Question: I am creating an GUI application in java that uses input from the user and dynamically sets up textfield in my jFrame with default names like jTextField1,jTextField2 etc
My projects demo is as follows:-

> 1) It accepts number of rows and columns from combo box.2)It should set the number of columns and rows as per the selection of
user. (ie it should dynamically create Jtextfield objects on the
JFrame)
Can i dynamically setup these commands inside a looping statement and create the number of textfields i need :-
'''
private void initComponents() {
jTextField1 = new javax.swing.JTextField();
jTextField2 = new javax.swing.JTextField();
}
private javax.swing.JTextField jTextField1;
private javax.swing.JTextField jTextField2;
'''
Or is there any other methods to do the same.
Is this Possible in any other languages like javascript or html.
Any help is appreciated !
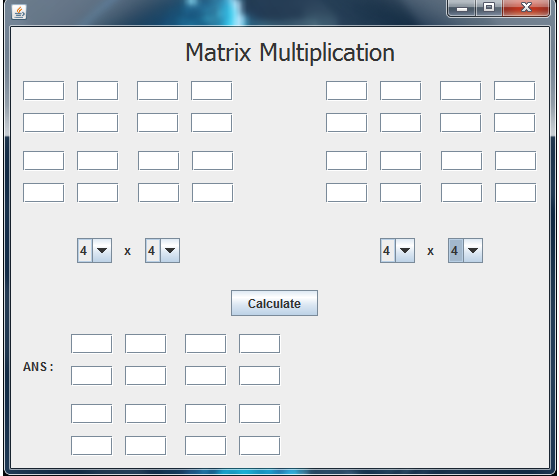
Answer: Your approach is right. You loop through the indexes and create the new components (Java GUI objects) and add them to the container.
Remember to either check existing components or 'remove()/removeAll()' them.
UPDATE:
When you create a Container you usually define a LayoutManager (I am more familiar with 'GridBagLayout', but 'XYLayout' could be useful for you). When adding a component to a Container, you have a method that allows an extra object 'constraints'; that object is passed to the layoutManager to know where / how to draw the component added.
Of course, each different layoutManager uses its own different constraints, so for the 'GridBagLayout' I pass a 'GridBagConstraints' object. In your example, to build a row, all the fields except the ones would be added by a default GridBagConstraints; the GridBagConstraints in the last row would have
'''
GridBagConstraints.gridwidth = GridBagConstraints.REMAINDER;
'''
to notify the layout manager that it is the last item in the row.